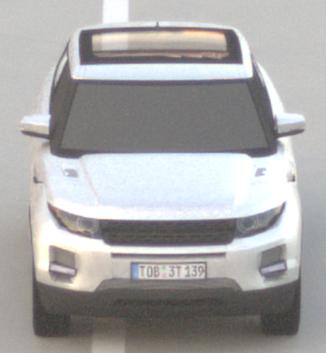
Make: Land Rover
Model: Range Rover Evoque 2.0 Si4
Detailed model: Range Rover Evoque (I)
Model produced from: 2011/08
Model produced until: 2013/11
Doors: 5
Color: white
Road condition: dry road
Daytime: sunrise or sunset
Contrast: low contrast